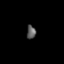
Tissue: lung
Cell type: Myeloid cells
Senescence score: 0.5596
Nuclear area (px): 121
Mean DAPI intensity: 90.132